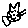
Label: cat